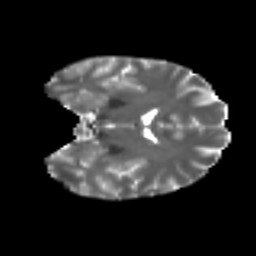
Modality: T2w
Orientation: coronal
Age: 37
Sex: female
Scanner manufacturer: ge
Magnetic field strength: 3 T
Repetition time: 7.8 s
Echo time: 0.0607 s